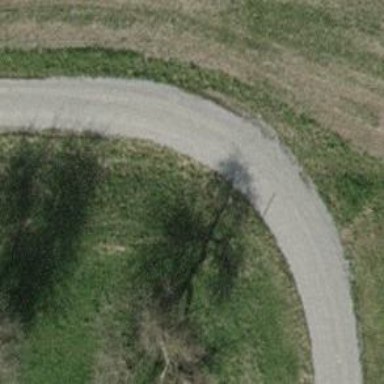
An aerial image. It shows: Compacted track with grade2 surface.